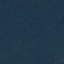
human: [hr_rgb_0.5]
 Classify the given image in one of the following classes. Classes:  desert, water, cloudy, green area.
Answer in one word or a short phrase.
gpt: green area